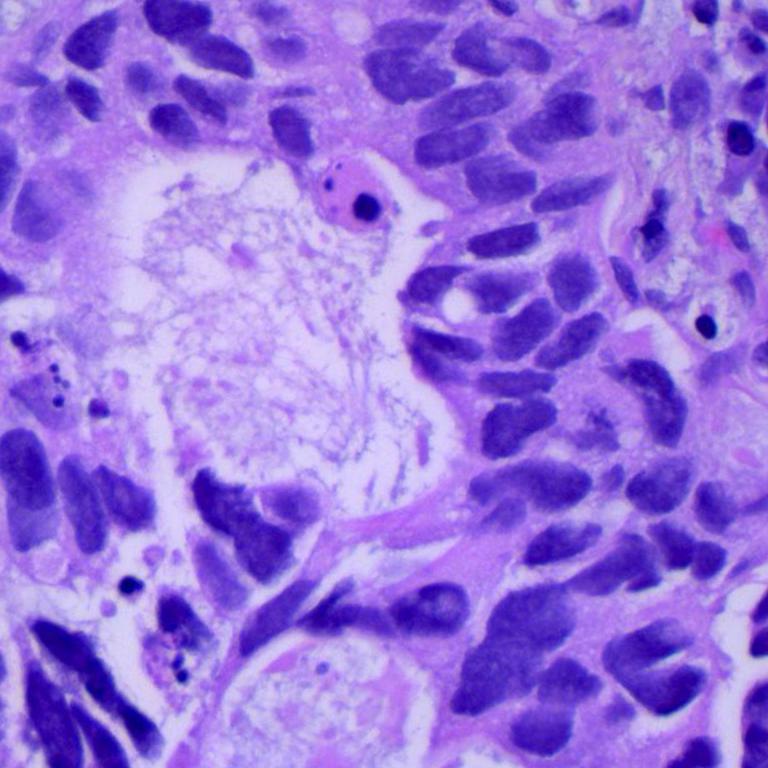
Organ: lung
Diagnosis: adenocarcinomas